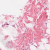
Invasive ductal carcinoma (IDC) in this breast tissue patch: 0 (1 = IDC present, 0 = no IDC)